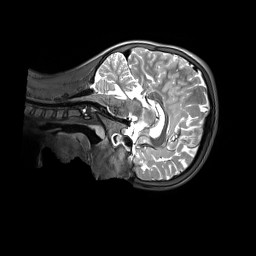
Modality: T2w
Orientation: sagittal
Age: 11
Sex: male
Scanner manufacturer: siemens
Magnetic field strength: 3 T
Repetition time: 3.2 s
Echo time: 0.408 s